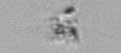
Label: detritus